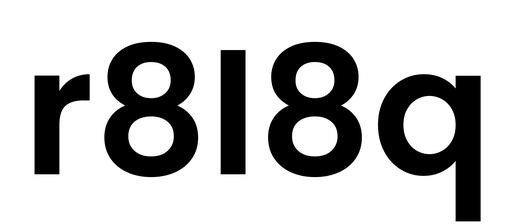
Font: Poppins-SemiBold